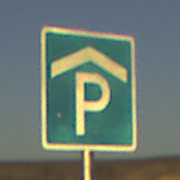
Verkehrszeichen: Parkhaus
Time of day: SunriseSunset
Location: Outdoor (Nature)
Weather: Clear
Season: NotSpecified
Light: Natural